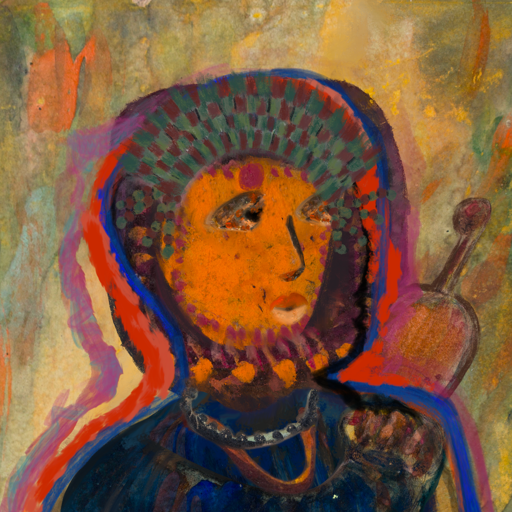
Background: Comrade, Head And Neck Side: Doll_w_Hair, Face Side: Gypsy_Queen, Bust: Pipe, Hair Side: Experience, Head Accessory: After_Raid_Crown, Second Necklace: Comrade, Necklace: Childish, Baby: Blank